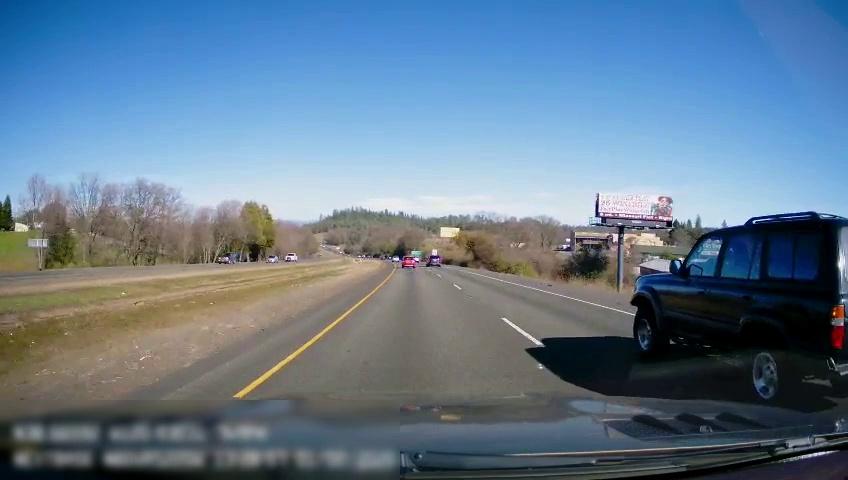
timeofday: Day
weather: Sunny
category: Drivable Space
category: Drivable Space
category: Vehicles | SUV
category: Vehicles | SUV
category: Vehicles | SUV
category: Vehicles | SUV
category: Vehicles | SUV
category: Vehicles | Truck
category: Lanes | Current Lane
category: Lanes | Current Lane
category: Lanes | Alternate Lane
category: Traffic | Signs